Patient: sex M, age 61
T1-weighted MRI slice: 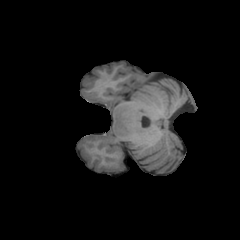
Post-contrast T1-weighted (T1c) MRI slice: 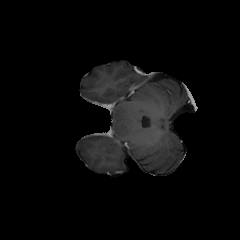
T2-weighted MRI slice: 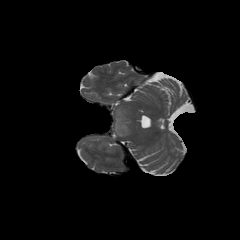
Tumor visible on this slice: yes
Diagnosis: Astrocytoma, IDH-wildtype
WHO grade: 3